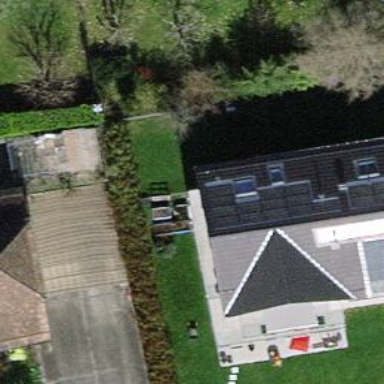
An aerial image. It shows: Fence.